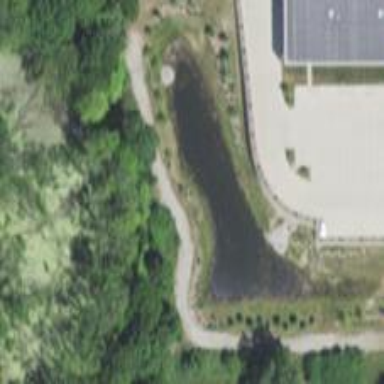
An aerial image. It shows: Pond located in basin area with natural surroundings of water.